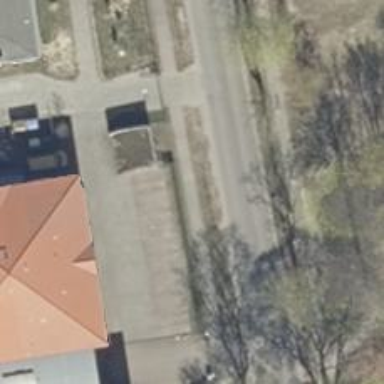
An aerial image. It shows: Sidewalk along the footway.